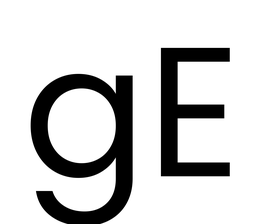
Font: Poppins-Regular